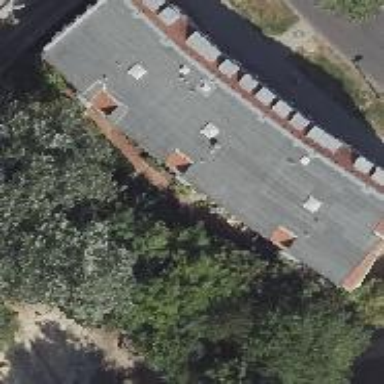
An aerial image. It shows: Apartments building with saltbox roof shape.